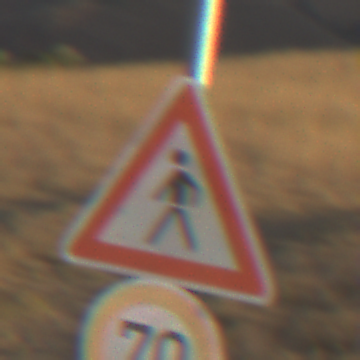
Verkehrszeichen: FussgaengerRechts
Zusatzzeichen unten: Geschwindigkeit70
Umgebung: Outdoor, Nature
Tageszeit: SunriseSunset
Wetter: Clear
Licht: Natural
Jahreszeit: NotSpecified
Kontrast: HighContrast